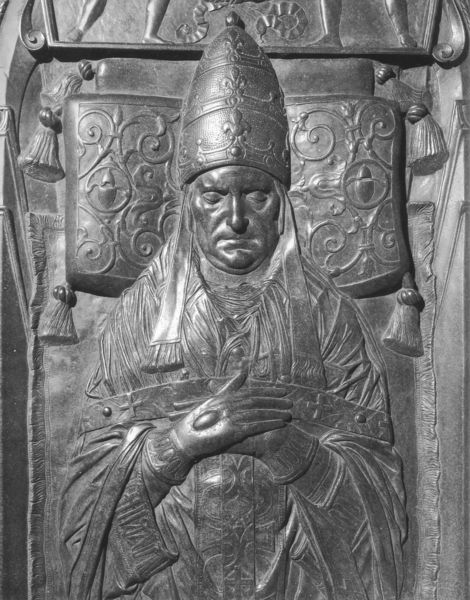
Titel: Grabplatte Papst Martins V.
Künstler: Donatello
Standort: Rom, S. Giovanni in Laterano (EU - I - Latium)
Schlagwörter: mann, schlaf, umhang, mund, nase, schal, haube, mütze, augen, gesicht, leiche, stein, tod, tot, toter, hände, mantel, krone, relief, liegen, bischof, kissen, papst, gefaltet, detail, glanz, dekor, metall, quaste, foto, eisen, beten, gebet, schnörkel, begräbnis, sarg, grab, stigmata, totenbett, wundmal, mitra, tiara, bommel, quasten, grabmal, sarkophag, grabplatte, kreiz, schörkel, reflief, papstkrone, schnörksel, bronte, branze, enase, schnörkel+schnöksel, püschen